Question:
'''
#pragma Search Methods
-(void)filterContentForSearchText:(NSString *)searchText scope:(NSString *)scope
{
NSPredicate *predicate = [NSPredicate predicateWithFormat:@"SELF beginswith[c] %@",searchText];
_AramaSonuclari = [_TarifAdi filteredArrayUsingPredicate:predicate];
}
-(BOOL)searchDisplayController:(UISearchDisplayController *)controller shouldReloadTableForSearchString:(NSString *)searchString
{
[self filterContentForSearchText:searchString scope:[[self.searchDisplayController.searchBar scopeButtonTitles] objectAtIndex:[self.searchDisplayController.searchBar selectedScopeButtonIndex]]];
return YES;
}
- (NSInteger)tableView:(UITableView *)tableView numberOfRowsInSection:(NSInteger)section
{
// Return the number of rows in the section.
if (tableView == self.searchDisplayController.searchResultsTableView)
{
return [_AramaSonuclari count];
}
else
{
return _TarifAdi.count;
}
}
- (UITableViewCell *)tableView:(UITableView *)tableView cellForRowAtIndexPath:(NSIndexPath *)indexPath
{
TableViewCell *cell = [tableView dequeueReusableCellWithIdentifier:@"TableViewCell" forIndexPath:indexPath];
cell.tag = indexPath.row;
//cell.imageView.image = nil;
if (tableView == self.searchDisplayController.searchResultsTableView)
{
cell.TitleLabel.text = _AramaSonuclari[indexPath.row];
}
else
{
cell.TitleLabel.text = _TarifAdi[indexPath.row];
}
return cell;
}
'''
Our problem, when we try to enter any character in the search bar, app crashes, we did debug our code work without error. We think, our problem is on storyboard connection; also I added an image. When we delete searchBar referencing outlets, we can type something but of course the code is not working without connection.
Error Log:
> 2014-07-14 13:29:08.577 SevgiLezzeti[3839:60b] *** Assertion failure in -[UISearchResultsTableView dequeueReusableCellWithIdentifier:forIndexPath:], /SourceCache/UIKit_Sim/UIKit-2935.137/UITableView.m:54392014-07-14 13:29:08.582 SevgiLezzeti[3839:60b] *** Terminating app due to uncaught exception 'NSInternalInconsistencyException', reason: 'unable to dequeue a cell with identifier TableViewCell - must register a nib or a class for the identifier or connect a prototype cell in a storyboard'
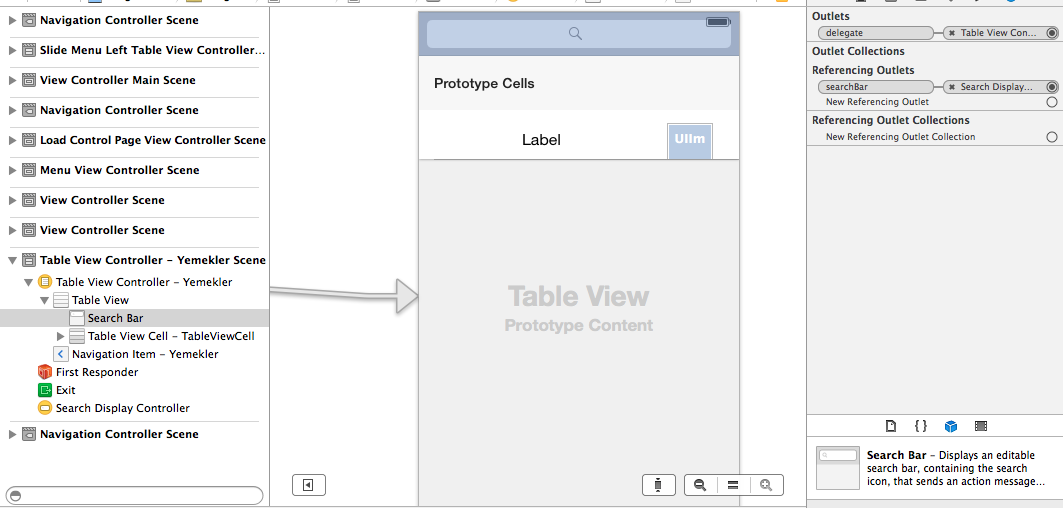
Answer: You have to register the cell to searchdisplaycontroller as well.
<URL>
in View did load
If you are Creating cell in code
'''
[self.searchDisplayController.searchResultsTableView registerClass:[TableViewCell class]
forCellReuseIdentifier:@"IdentifierForCell"];
'''
If you are Creating cell in nib
'''
[self.searchDisplayController.searchResultsTableView registerNib:[UINib nibWithNibName:@"CellNibName" bundle:nil]
forCellWithReuseIdentifier:@"IdentifierForCell"];
'''